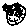
Label: moon